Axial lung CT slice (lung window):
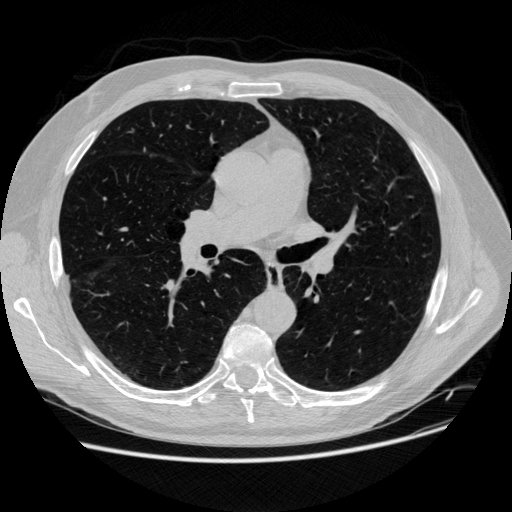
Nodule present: no